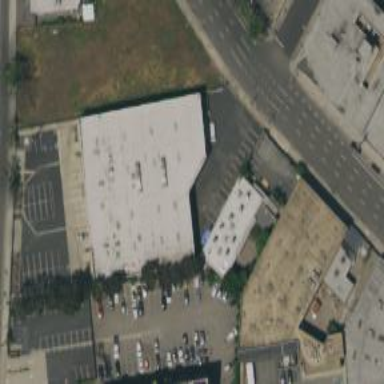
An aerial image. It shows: Warehouse.